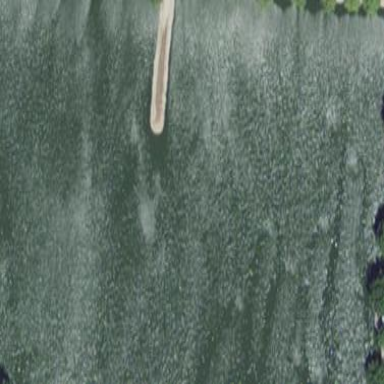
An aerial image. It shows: Pond with natural water.